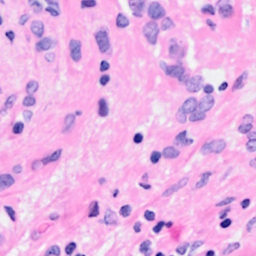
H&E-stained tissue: Breast